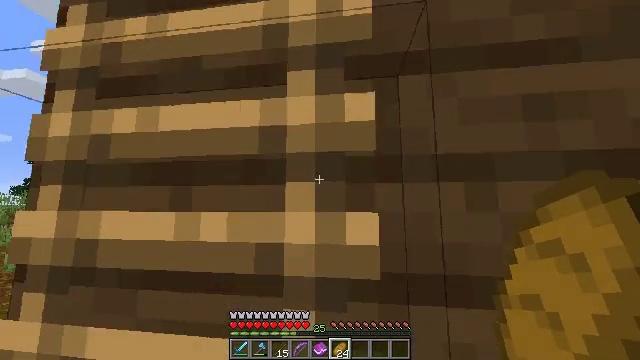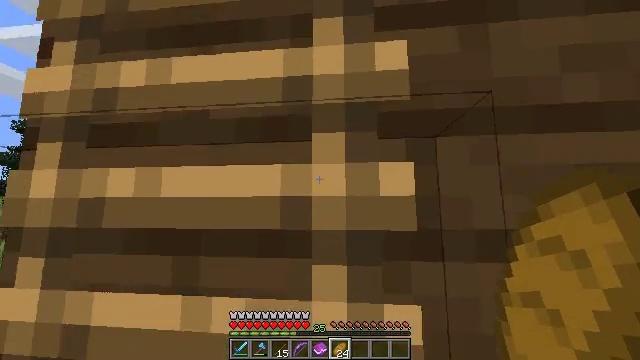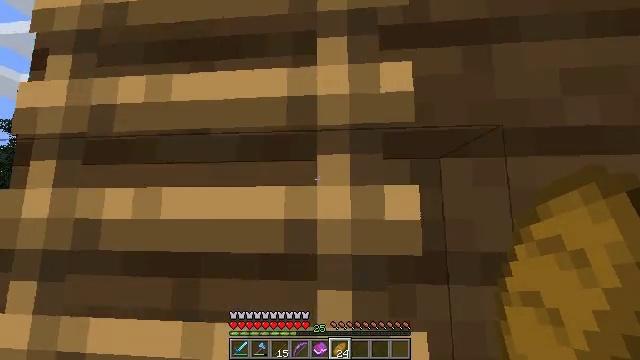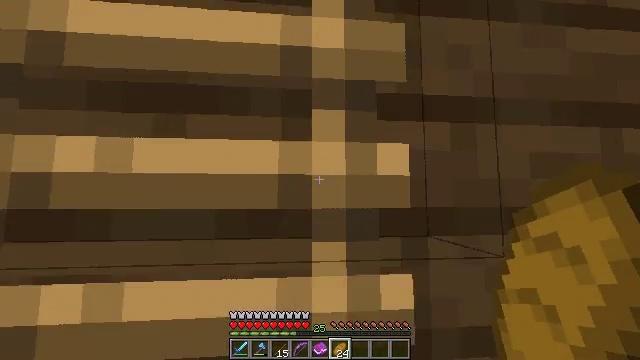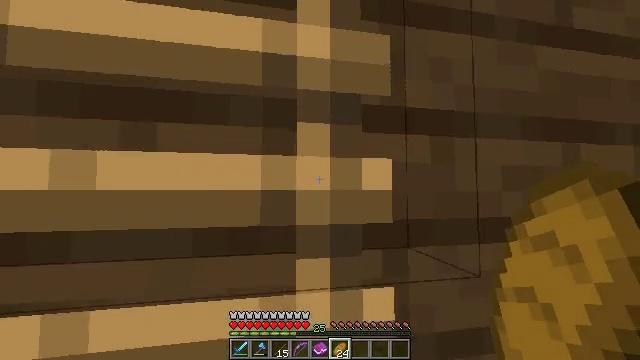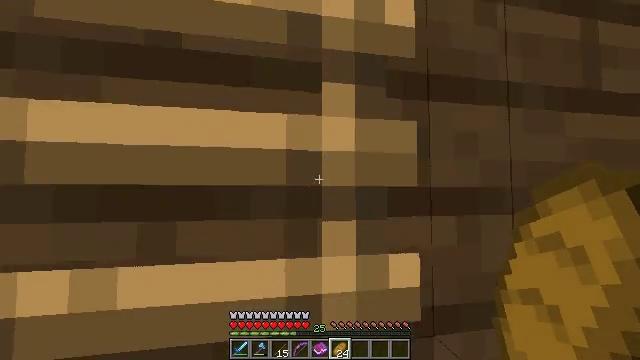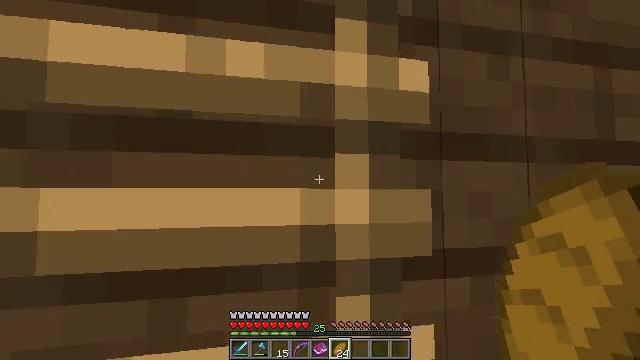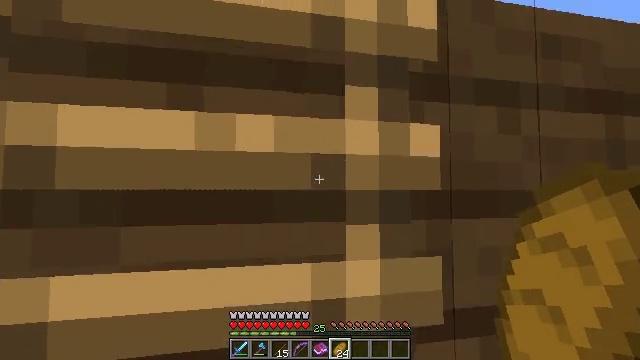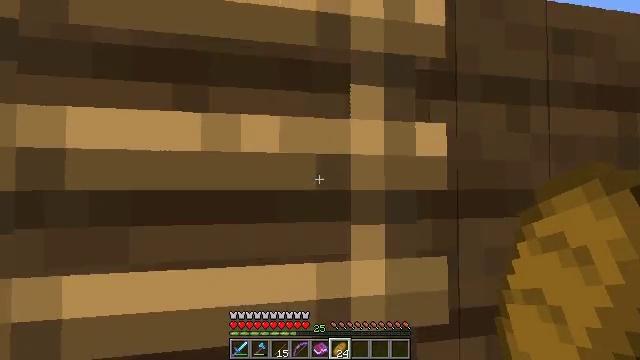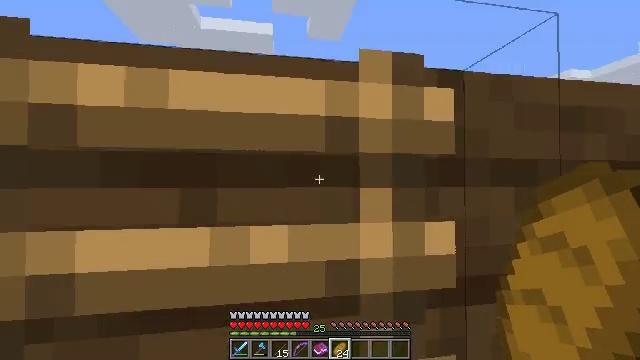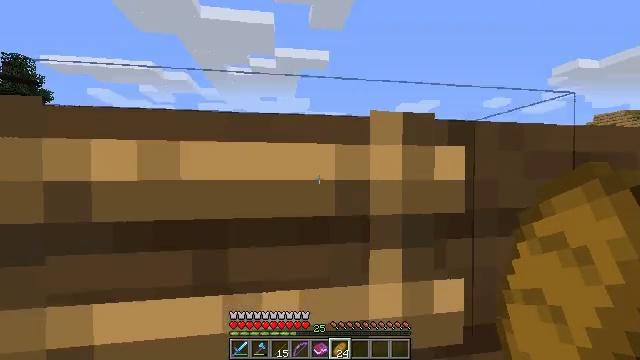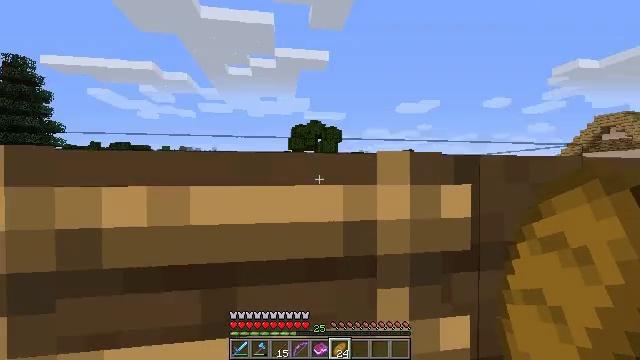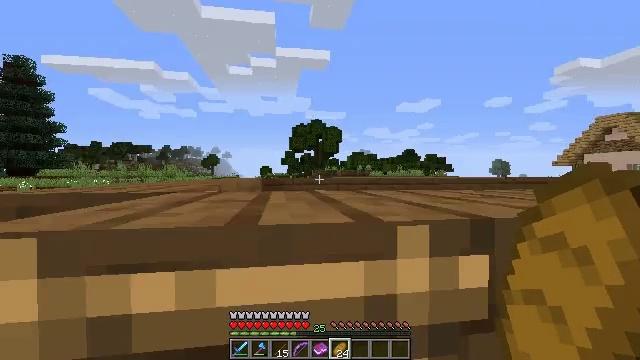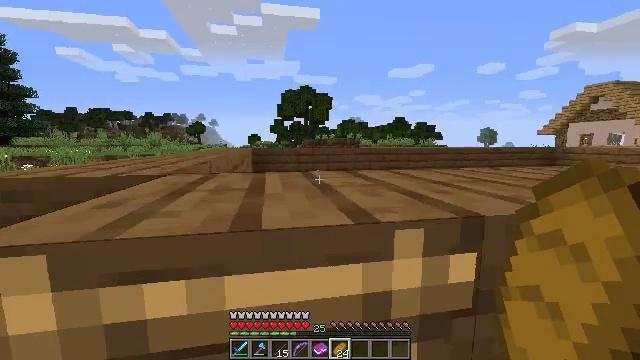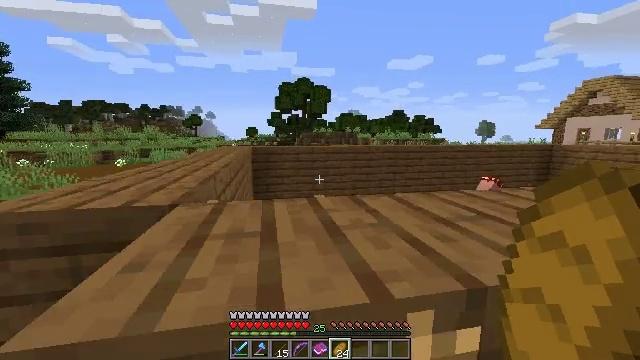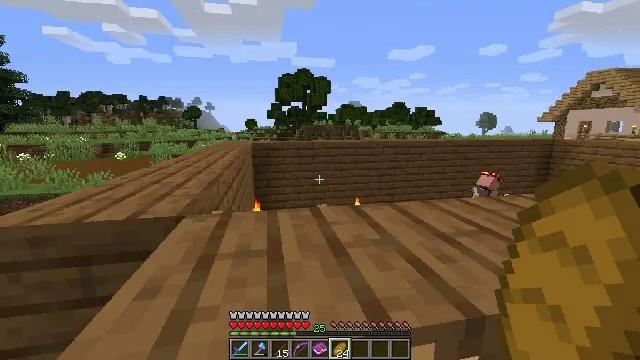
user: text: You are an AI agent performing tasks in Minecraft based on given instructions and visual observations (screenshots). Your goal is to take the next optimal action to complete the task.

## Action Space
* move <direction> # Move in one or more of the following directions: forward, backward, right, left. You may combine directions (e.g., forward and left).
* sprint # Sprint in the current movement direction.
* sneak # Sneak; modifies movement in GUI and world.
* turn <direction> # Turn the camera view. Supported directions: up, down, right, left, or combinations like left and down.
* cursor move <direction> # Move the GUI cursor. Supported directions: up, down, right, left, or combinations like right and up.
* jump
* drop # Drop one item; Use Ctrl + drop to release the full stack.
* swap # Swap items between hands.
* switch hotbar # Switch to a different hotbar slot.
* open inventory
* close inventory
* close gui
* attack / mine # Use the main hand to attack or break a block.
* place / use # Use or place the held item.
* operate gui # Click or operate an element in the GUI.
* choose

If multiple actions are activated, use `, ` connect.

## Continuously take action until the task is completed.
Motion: motion action
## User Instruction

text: Craft a delicious cookie.
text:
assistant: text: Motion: move forward, sprint, turn right, jump
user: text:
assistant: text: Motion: move forward, sprint, turn right, jump
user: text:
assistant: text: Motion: move forward, sprint, turn right and down, jump
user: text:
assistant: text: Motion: move forward, sprint, turn right and down, jump
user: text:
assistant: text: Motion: move forward, sprint, jump
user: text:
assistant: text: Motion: move forward, sprint, jump
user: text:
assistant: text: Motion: move forward, sprint, jump
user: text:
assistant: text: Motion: move forward, sprint, turn left and down, jump
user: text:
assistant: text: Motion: move forward, sprint, jump
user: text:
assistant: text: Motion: move forward and move left, sprint, turn down, jump
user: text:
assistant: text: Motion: move forward and move left, sprint, jump
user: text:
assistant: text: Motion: move forward and move left, sprint, jump
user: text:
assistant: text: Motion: move forward, sprint, turn right and down, jump
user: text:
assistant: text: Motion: move forward, sprint, turn down, jump
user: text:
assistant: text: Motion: move forward, sprint, turn down, jump
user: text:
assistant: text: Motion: move forward, sprint, turn right and down, jump
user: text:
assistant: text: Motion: move forward, sprint, turn right and down, jump
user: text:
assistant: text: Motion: move forward and move left, sprint, turn right, jump
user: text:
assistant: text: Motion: move forward and move left, sprint, use / place, jump
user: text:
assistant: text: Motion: move forward and move left, sprint, turn right, use / place, jump
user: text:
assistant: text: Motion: move forward and move left, sprint, turn right, use / place, jump
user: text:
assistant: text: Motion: move forward and move left, sprint, use / place, jump
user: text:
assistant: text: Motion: move forward and move left, sprint, use / place, jump
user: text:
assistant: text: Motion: move forward and move left, sprint, use / place, jump
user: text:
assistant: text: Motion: move forward and move left, sprint, turn right and down, use / place, jump
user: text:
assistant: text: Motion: move forward and move left, sprint, turn right and down, use / place, jump
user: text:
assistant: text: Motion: move forward, sprint, turn down, jump
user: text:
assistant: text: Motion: move forward, sprint, turn down, jump
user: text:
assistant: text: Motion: move forward, sprint, turn right and down, jump
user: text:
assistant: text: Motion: move forward, sprint, turn right and down, jump